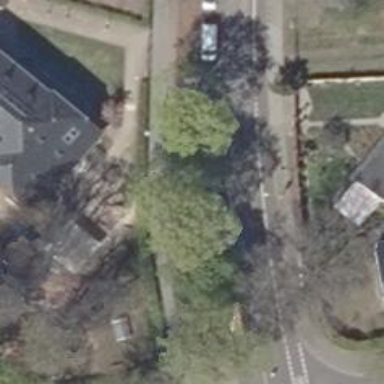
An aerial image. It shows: Residential road with asphalt surface. There are sidewalks on both sides. There is cycle lane on the left and cycle track on the right.